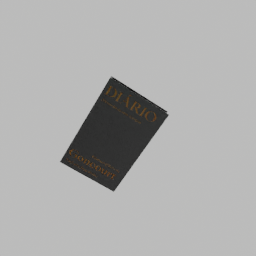
Label: tools